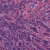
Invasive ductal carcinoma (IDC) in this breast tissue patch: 1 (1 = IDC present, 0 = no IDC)